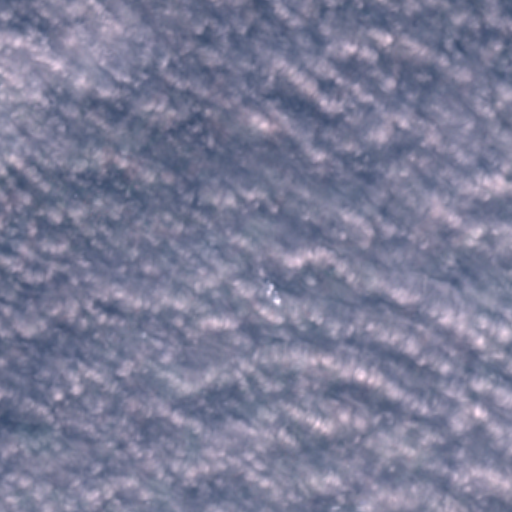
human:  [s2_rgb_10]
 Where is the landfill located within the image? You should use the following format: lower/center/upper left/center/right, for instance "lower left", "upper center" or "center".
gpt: The landfill is located in the lower left of the image.
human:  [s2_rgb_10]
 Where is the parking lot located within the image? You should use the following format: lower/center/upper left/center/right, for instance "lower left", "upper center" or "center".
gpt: The parking lot is located in the lower center of the image.
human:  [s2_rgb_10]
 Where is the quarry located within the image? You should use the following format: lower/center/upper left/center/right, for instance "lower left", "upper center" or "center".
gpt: There is no quarry in the image.